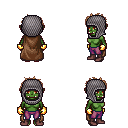
a pixel art fantasy rpg character, female body template, orc, green skin, brown cape, magenta pants, light blonde bedhead hairstyle, chain hood, gold gloves, maroon shoes, four views (front, back, left, right), 2x2 character sprite sheet, small pixel art, hard edges, no anti-aliasing